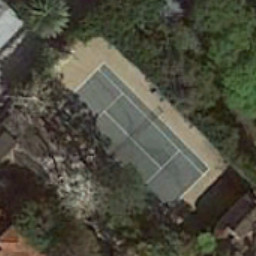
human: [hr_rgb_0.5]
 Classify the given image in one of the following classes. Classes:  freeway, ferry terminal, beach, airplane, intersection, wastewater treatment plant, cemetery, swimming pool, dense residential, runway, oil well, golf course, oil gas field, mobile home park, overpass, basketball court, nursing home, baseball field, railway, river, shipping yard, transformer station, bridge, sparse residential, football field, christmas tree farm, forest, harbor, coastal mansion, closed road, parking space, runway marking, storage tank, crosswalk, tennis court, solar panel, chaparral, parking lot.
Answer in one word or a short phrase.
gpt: tennis court